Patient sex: M
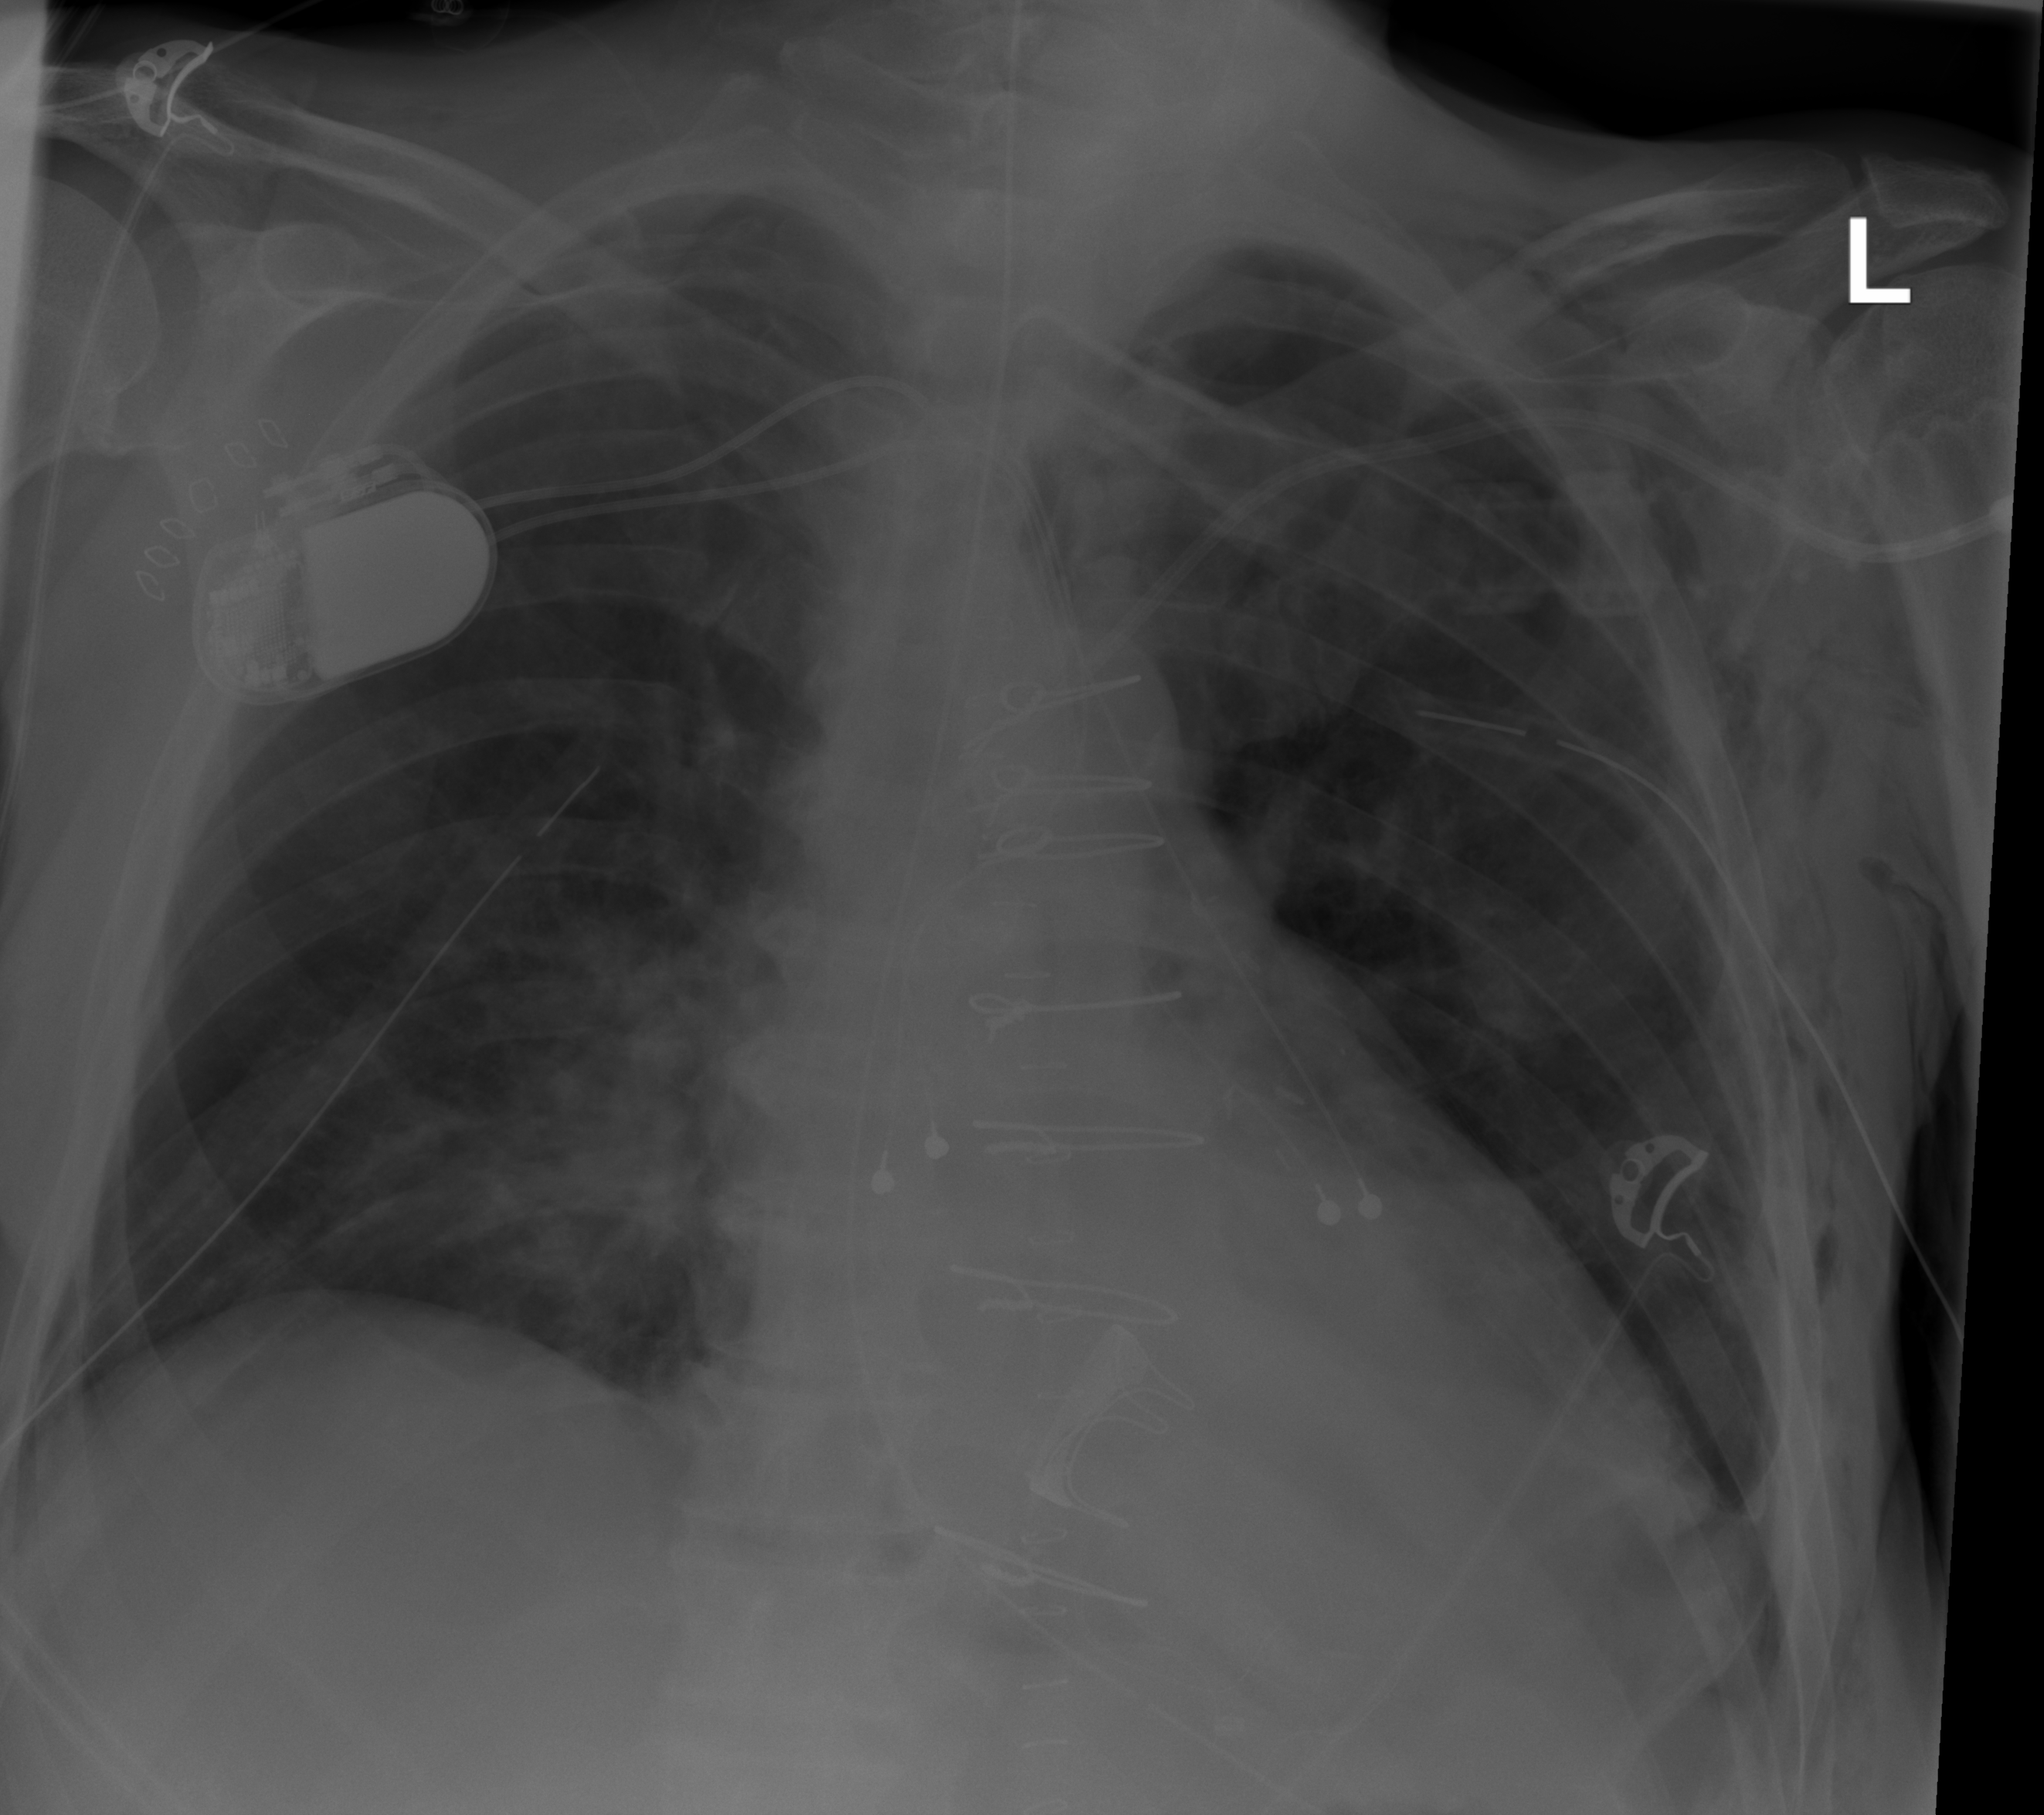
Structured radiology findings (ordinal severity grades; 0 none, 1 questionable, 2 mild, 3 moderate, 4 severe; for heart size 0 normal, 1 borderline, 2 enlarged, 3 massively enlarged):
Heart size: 2
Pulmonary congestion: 2
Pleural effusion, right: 0
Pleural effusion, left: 0
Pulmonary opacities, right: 2
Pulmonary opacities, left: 2
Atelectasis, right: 2
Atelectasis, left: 0